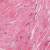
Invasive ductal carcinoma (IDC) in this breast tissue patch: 0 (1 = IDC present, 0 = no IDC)